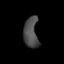
Tissue: lung
Cell type: Endothelial cells
Senescence score: 0.2372
Nuclear area (px): 433
Mean DAPI intensity: 76.845